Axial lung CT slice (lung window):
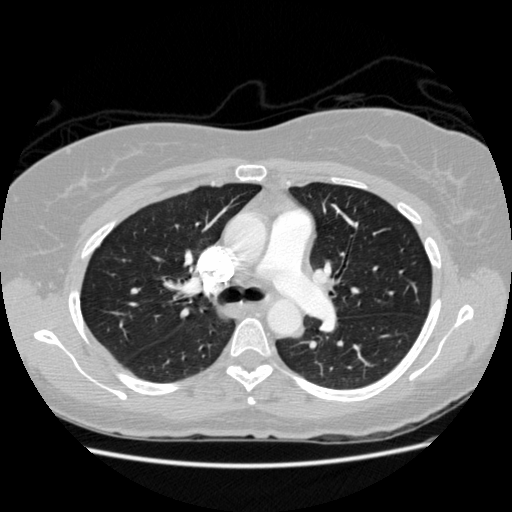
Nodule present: no